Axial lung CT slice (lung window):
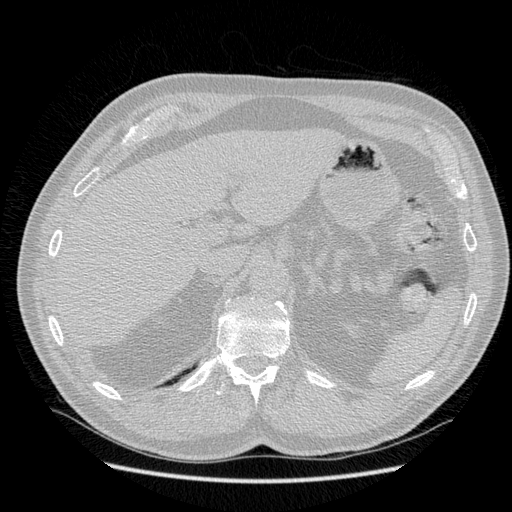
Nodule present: no